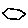
Label: hexagon